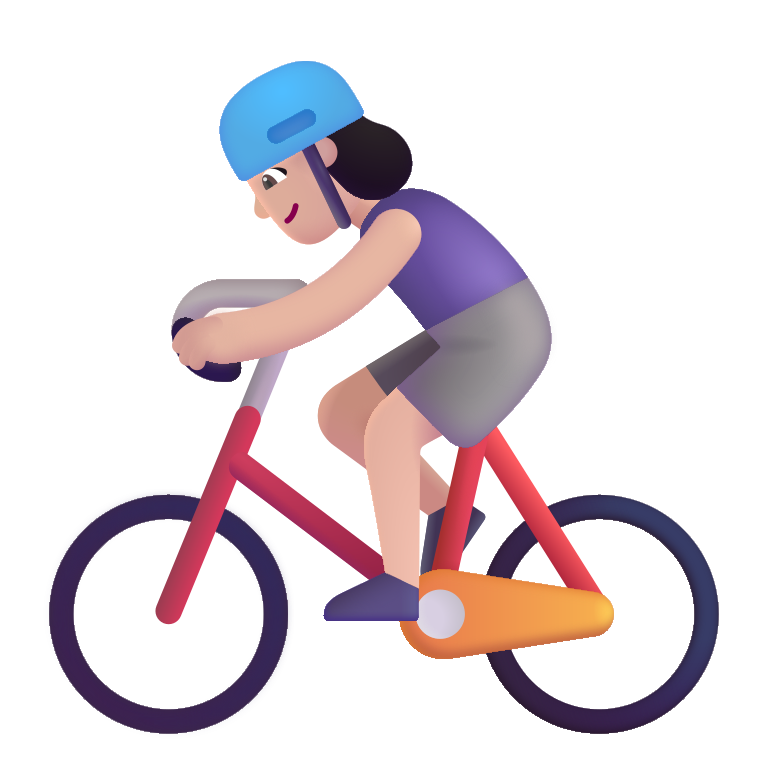
woman biking color light